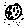
Label: moon